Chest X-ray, PA view. Patient: 64 years old, sex F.
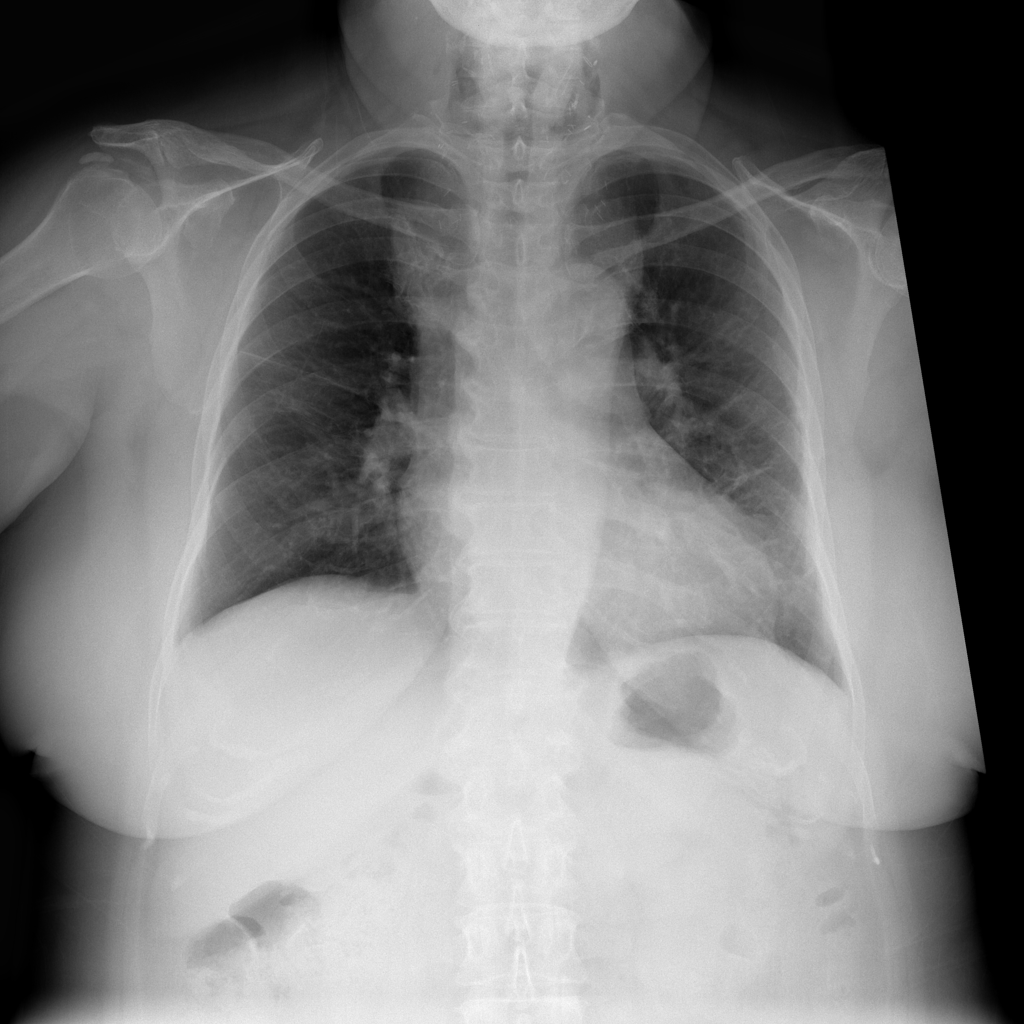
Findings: No Finding